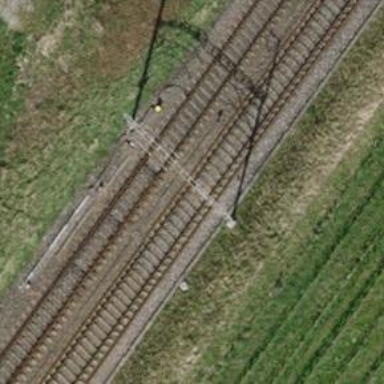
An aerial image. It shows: Single railway track with electrification through contact line.